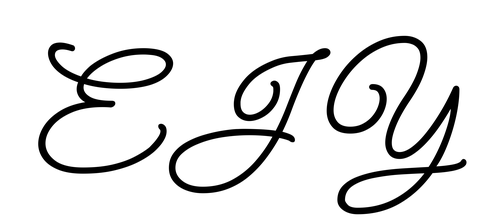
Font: MeowScript-Regular